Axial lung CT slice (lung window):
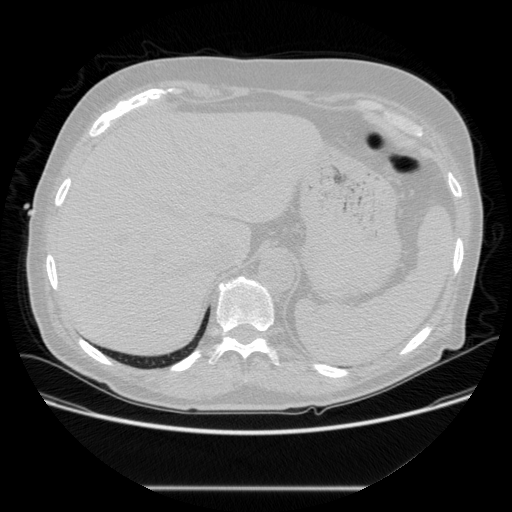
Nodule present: no